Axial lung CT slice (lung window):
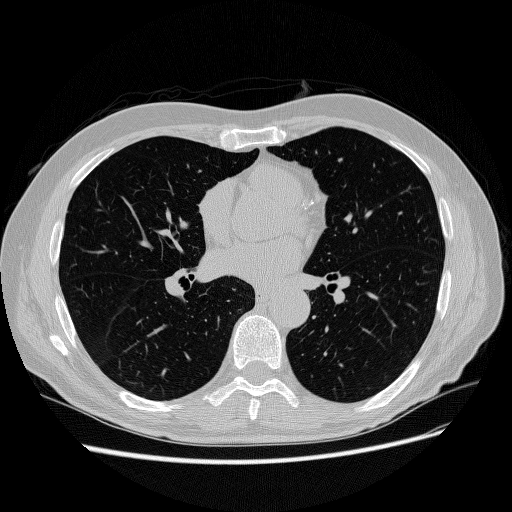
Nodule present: no